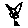
Label: cat